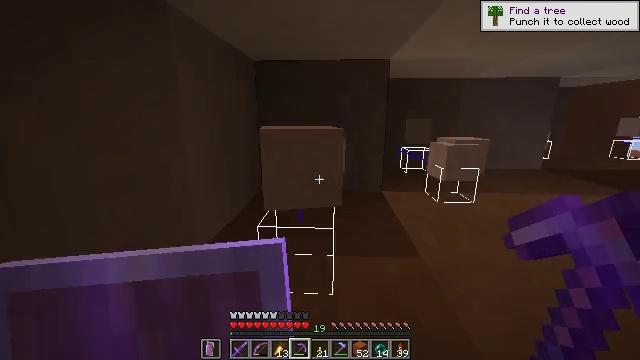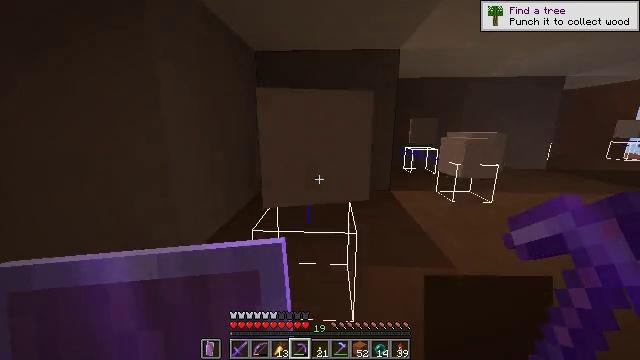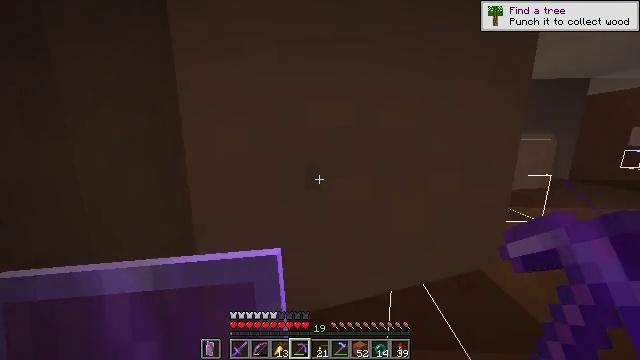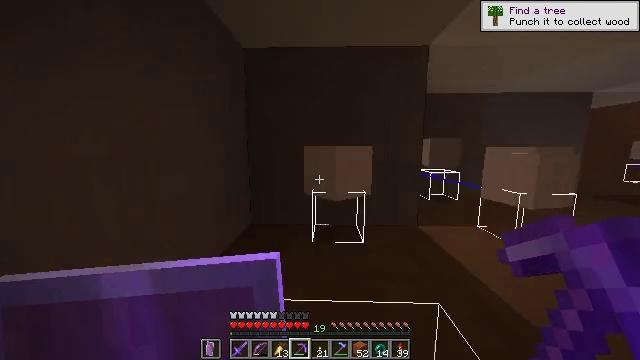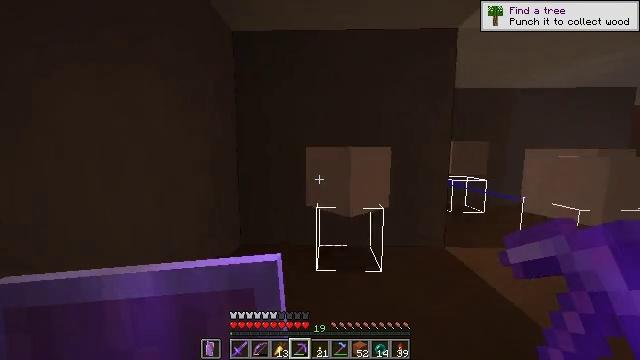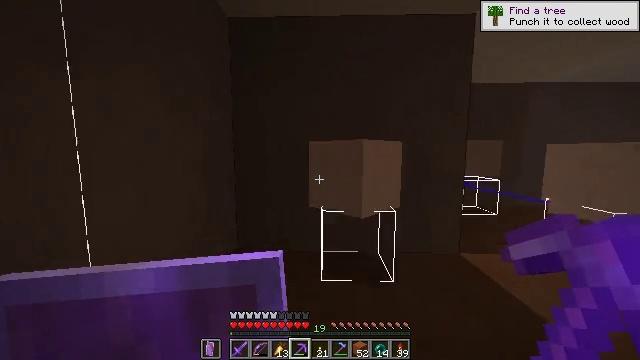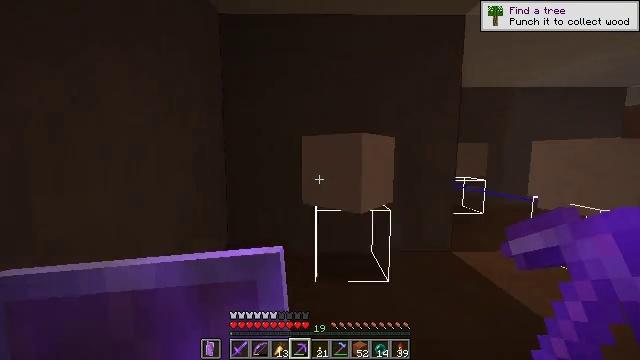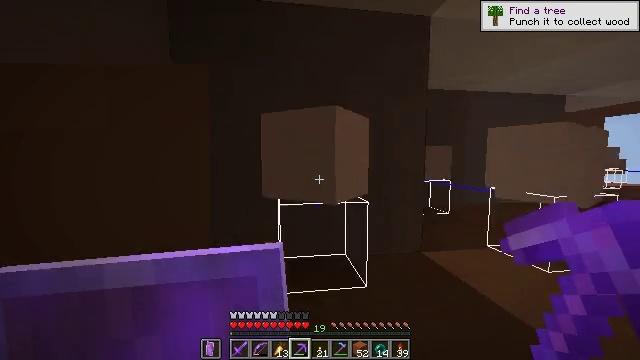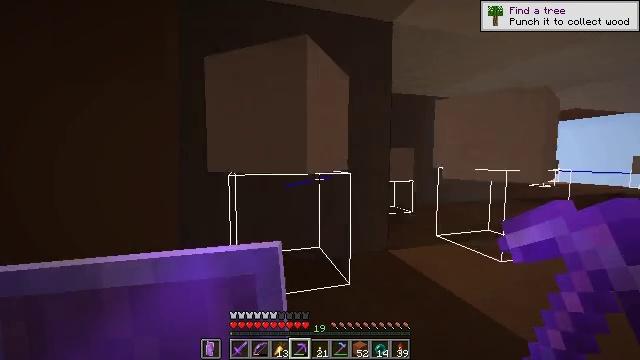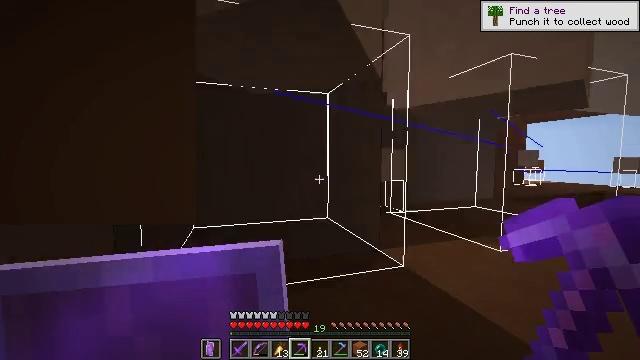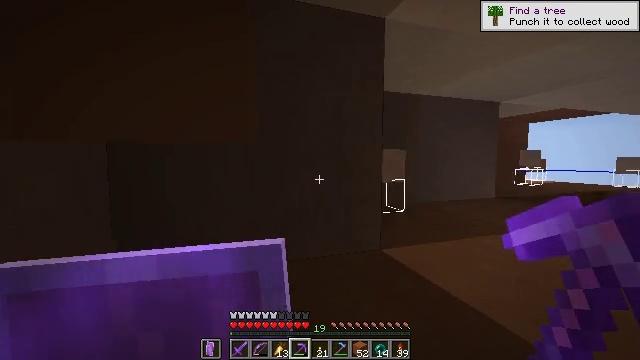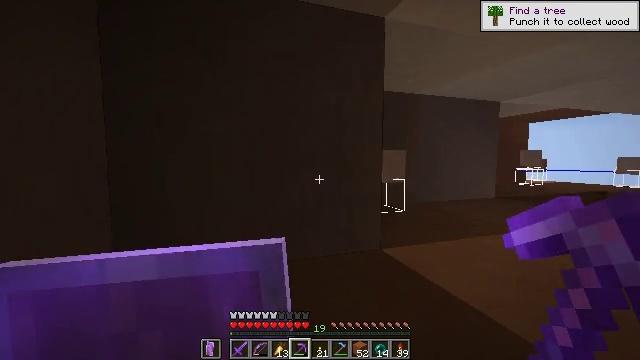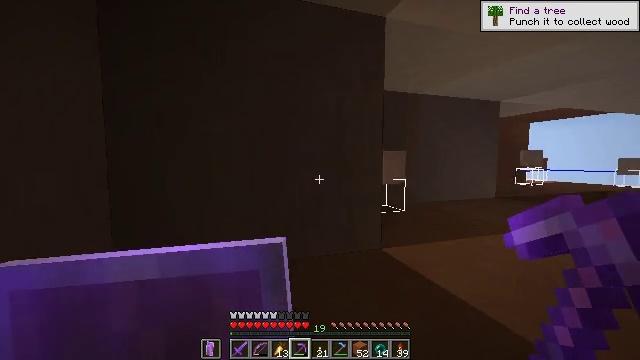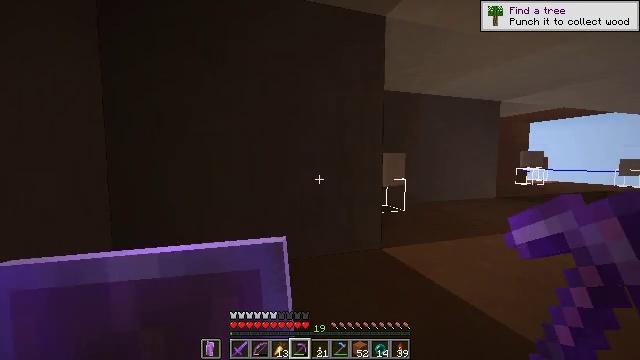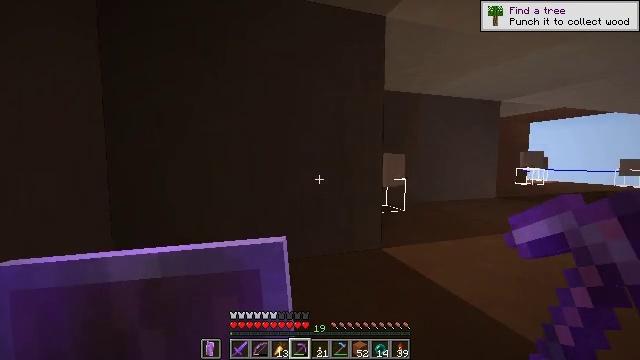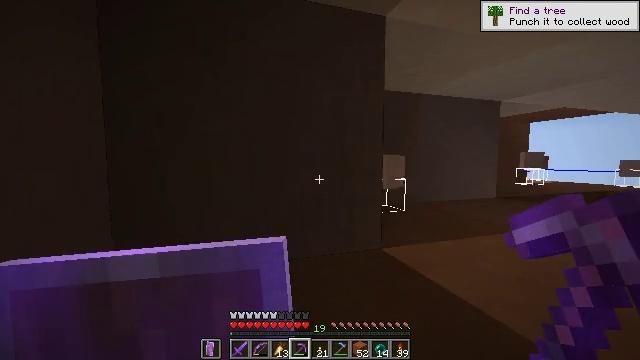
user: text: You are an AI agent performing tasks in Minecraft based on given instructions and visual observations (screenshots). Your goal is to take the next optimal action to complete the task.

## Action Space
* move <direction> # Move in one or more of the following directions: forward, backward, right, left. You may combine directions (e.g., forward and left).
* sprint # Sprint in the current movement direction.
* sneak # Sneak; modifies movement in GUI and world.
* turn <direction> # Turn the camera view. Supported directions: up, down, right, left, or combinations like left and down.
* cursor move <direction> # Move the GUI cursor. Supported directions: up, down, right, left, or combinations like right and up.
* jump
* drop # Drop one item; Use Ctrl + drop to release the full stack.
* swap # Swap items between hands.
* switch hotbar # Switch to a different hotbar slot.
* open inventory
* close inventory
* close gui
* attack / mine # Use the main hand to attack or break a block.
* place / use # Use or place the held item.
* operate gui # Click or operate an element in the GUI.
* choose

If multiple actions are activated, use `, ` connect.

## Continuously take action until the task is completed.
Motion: motion action
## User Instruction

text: Break the light gray terracotta to collect it.
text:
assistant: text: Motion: move forward, sprint, turn up, jump
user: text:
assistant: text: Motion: move forward, sprint, turn up
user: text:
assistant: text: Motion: sprint, turn up
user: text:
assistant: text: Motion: turn up
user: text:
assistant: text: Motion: no_op
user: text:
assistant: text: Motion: turn right
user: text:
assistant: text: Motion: turn right
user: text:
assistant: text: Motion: turn right
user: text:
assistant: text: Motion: turn right
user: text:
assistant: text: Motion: no_op
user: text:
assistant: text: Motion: no_op
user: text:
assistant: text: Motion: no_op
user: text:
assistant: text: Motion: no_op
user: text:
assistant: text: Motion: no_op
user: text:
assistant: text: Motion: no_op
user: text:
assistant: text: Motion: no_op
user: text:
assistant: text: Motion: no_op
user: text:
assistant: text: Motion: no_op
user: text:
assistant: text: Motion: move forward and move right
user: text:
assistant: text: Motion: move forward and move right
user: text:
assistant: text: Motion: move forward and move right
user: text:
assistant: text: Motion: move forward and move right
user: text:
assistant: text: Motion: move forward and move right
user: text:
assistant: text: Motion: move forward and move right
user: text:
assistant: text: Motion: move forward and move right
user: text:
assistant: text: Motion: move forward
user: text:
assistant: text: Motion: move forward
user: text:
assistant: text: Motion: move forward
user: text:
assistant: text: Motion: move forward
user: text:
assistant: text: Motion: move forward, turn right and down